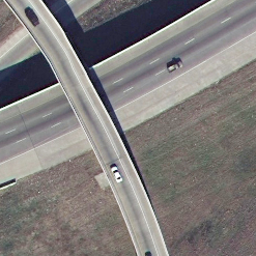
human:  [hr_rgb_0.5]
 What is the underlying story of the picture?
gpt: overpass